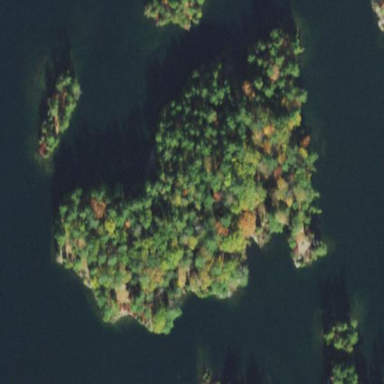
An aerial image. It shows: Camp site located on islet.